Interaction volume radius: 5 \u00c5
Interaction volume height: 10 \u00c5
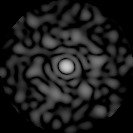
Disorder parameter: 0.829